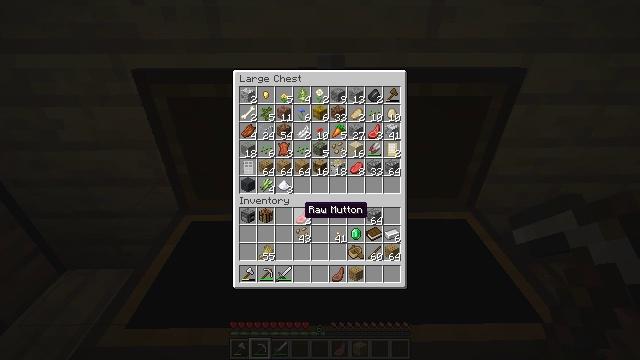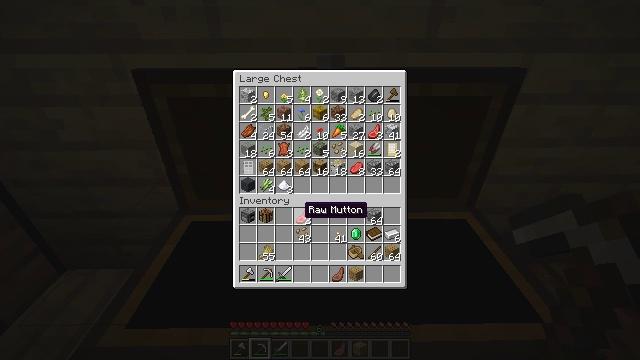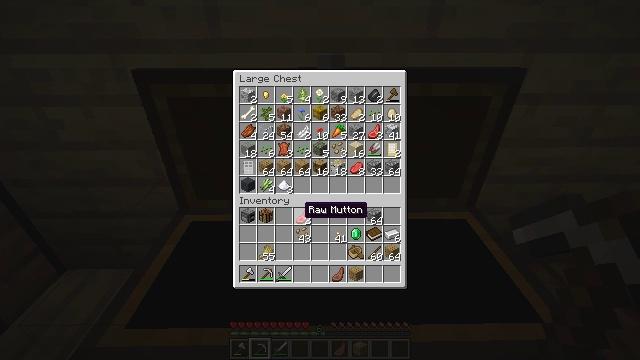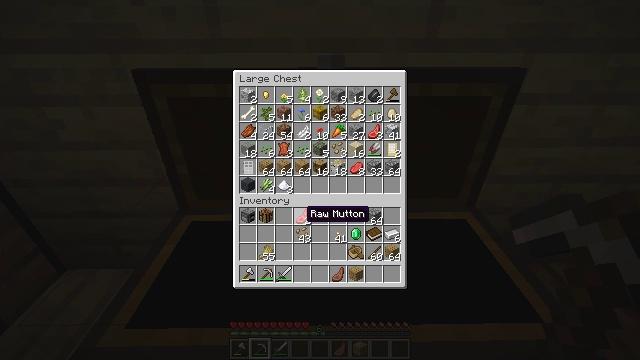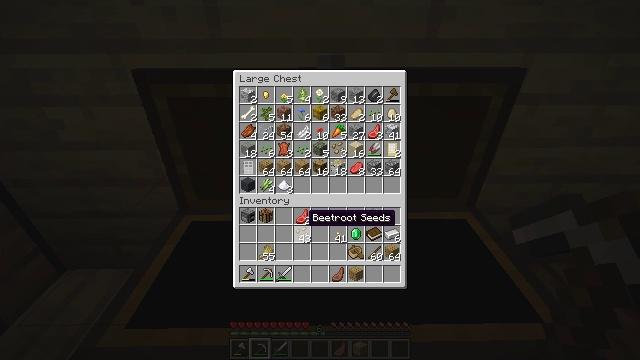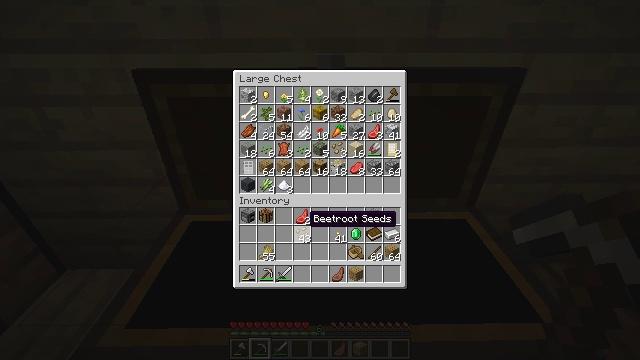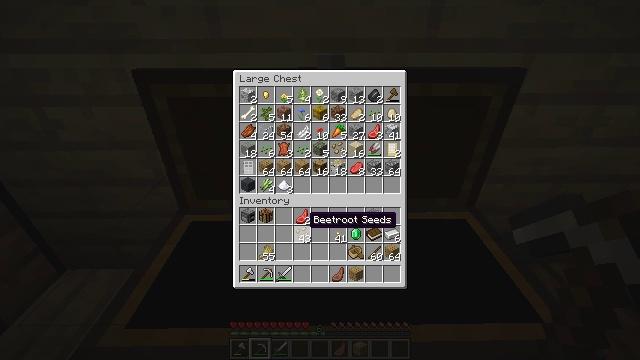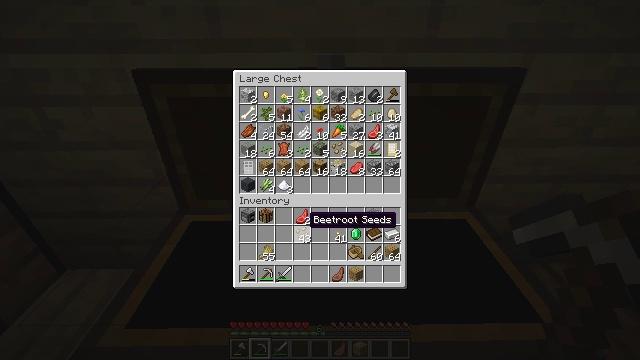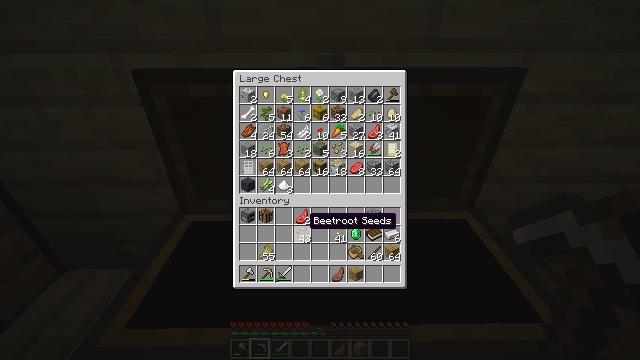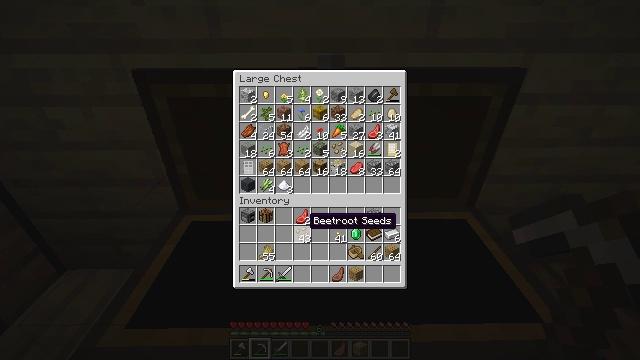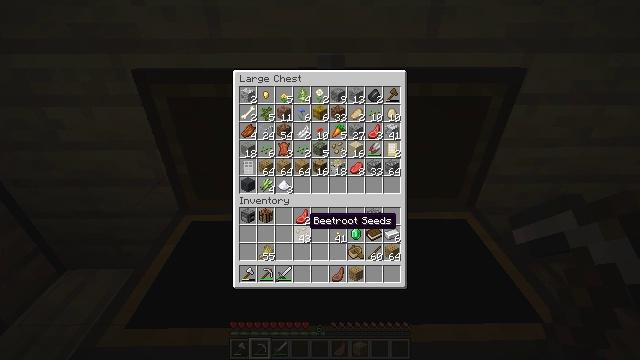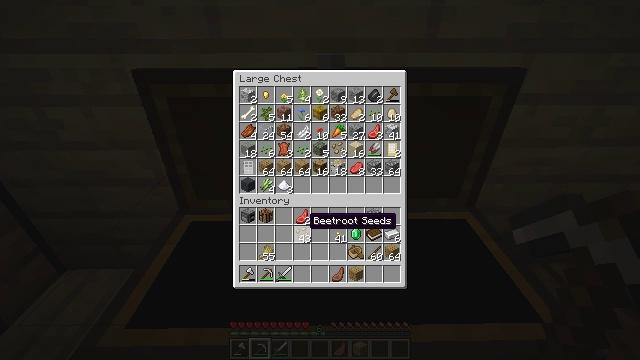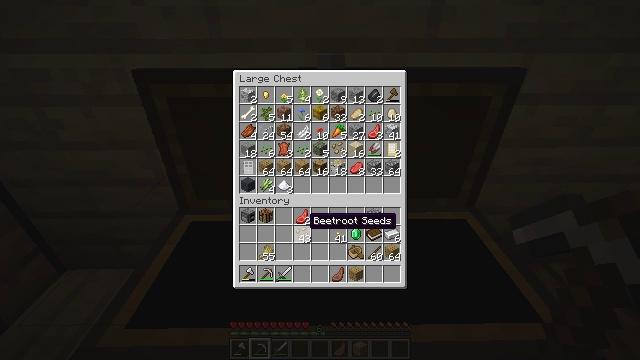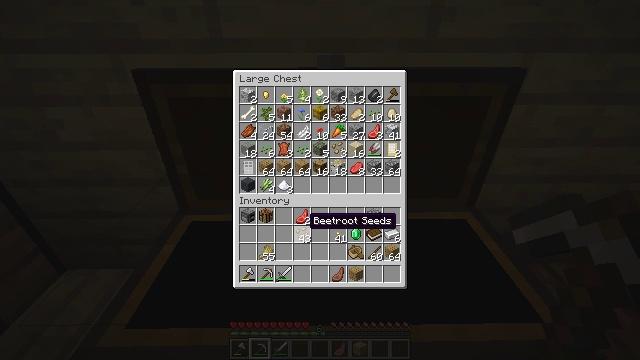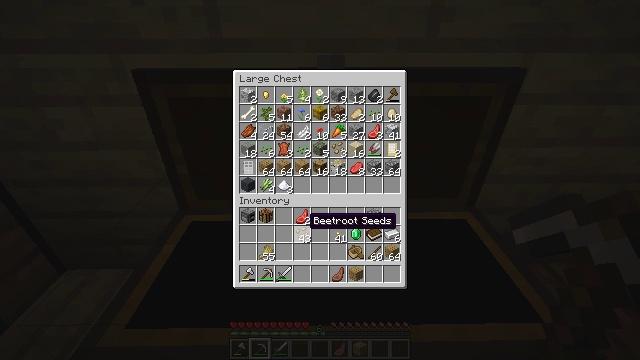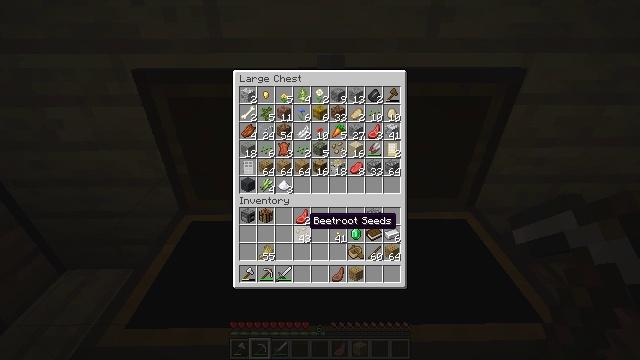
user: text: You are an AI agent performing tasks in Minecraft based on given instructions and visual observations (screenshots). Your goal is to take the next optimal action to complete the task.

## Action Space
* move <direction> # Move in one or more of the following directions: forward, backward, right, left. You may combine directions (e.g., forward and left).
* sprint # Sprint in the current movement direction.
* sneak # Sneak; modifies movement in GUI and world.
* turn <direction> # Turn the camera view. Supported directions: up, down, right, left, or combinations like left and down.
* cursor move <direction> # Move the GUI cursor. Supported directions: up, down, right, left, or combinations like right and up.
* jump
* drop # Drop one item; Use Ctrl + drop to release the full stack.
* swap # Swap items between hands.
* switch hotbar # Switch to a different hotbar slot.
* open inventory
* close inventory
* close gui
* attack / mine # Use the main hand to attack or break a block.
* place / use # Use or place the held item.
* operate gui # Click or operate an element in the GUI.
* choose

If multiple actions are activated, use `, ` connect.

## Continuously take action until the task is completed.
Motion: motion action
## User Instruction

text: Drop a cooked porkchop.
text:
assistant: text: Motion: no_op
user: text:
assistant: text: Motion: no_op
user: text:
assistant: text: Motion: no_op
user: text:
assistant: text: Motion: no_op
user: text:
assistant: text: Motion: no_op
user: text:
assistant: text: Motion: no_op
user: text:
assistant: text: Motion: no_op
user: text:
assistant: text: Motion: no_op
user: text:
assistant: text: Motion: no_op
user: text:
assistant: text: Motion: no_op
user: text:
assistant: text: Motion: no_op
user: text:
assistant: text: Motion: no_op
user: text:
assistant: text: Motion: no_op
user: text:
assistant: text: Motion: no_op
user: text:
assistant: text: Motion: no_op
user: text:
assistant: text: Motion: operate gui
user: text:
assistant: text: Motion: operate gui
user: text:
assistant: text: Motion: operate gui
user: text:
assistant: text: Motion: no_op
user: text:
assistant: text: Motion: cursor move down
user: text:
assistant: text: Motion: no_op
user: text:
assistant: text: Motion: no_op
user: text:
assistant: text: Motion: no_op
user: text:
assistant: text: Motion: no_op
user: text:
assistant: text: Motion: no_op
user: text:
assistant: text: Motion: no_op
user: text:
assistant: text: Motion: no_op
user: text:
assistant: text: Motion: no_op
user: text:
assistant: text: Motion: no_op
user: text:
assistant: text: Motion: no_op